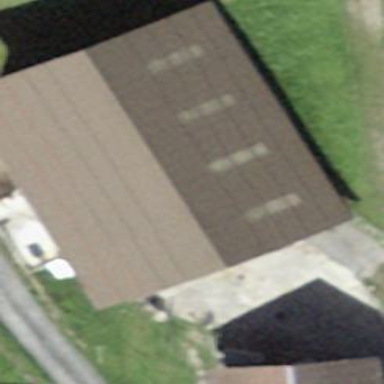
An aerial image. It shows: Cowshed with gabled red metal roof.